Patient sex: F
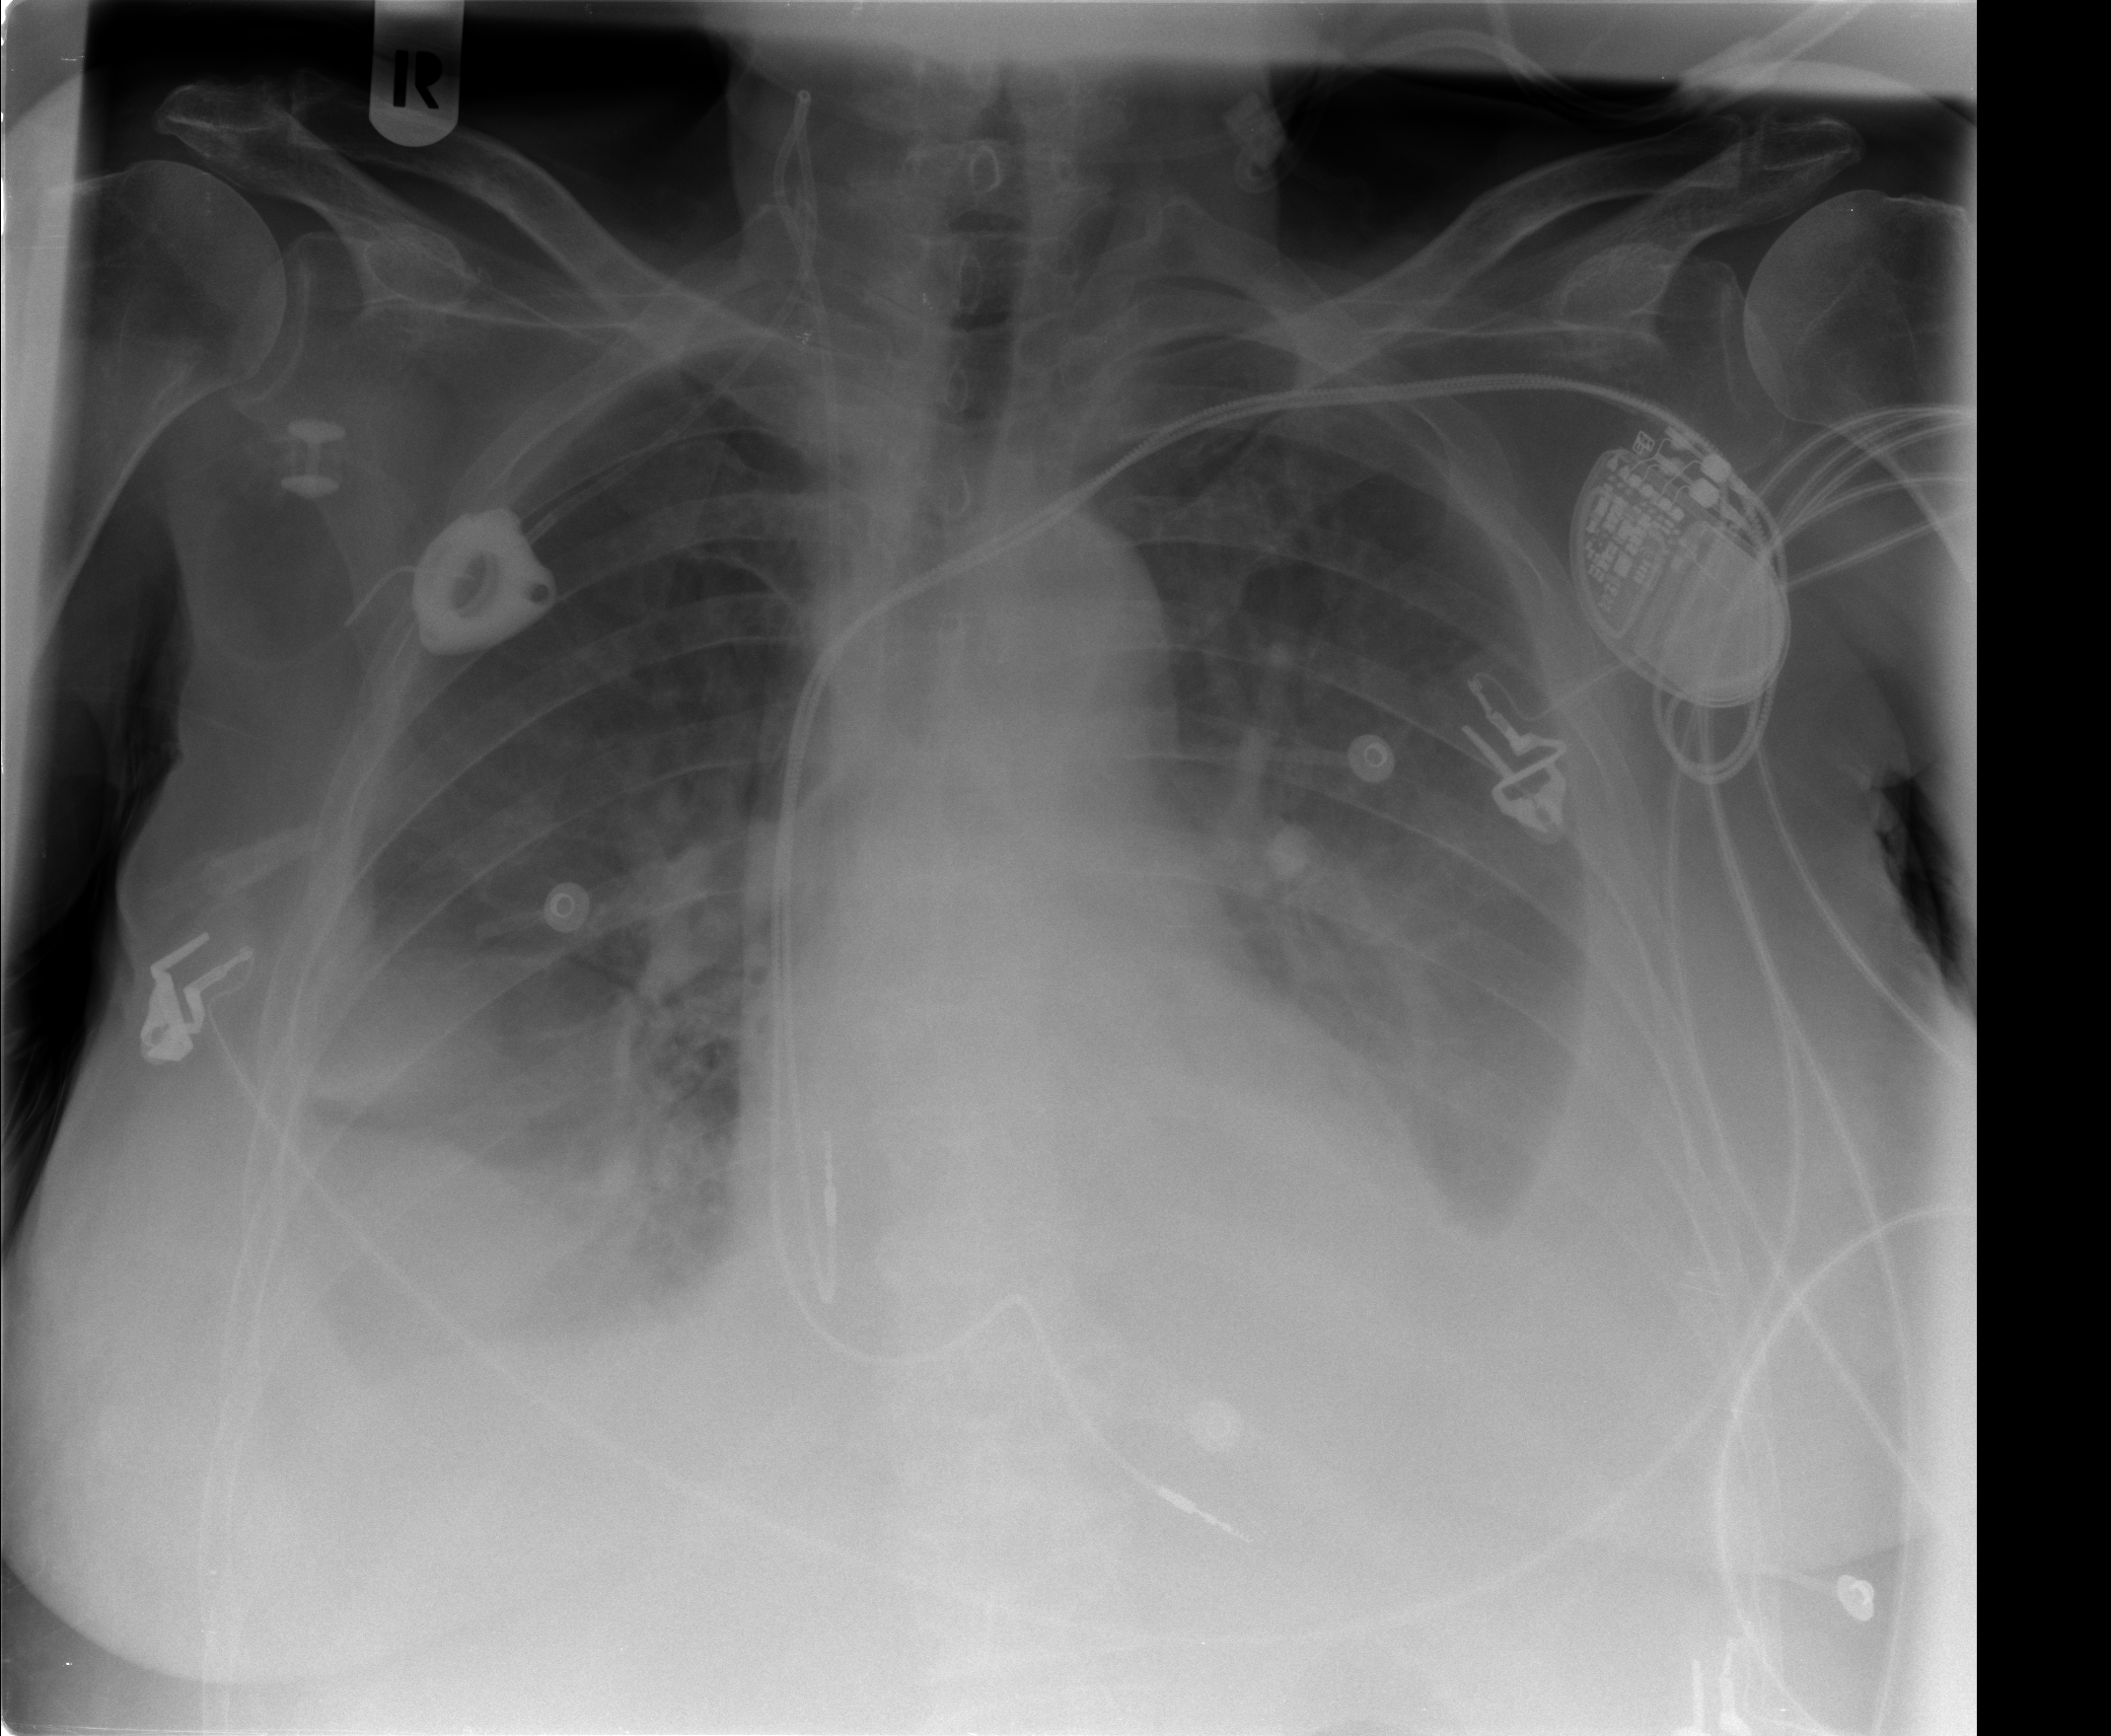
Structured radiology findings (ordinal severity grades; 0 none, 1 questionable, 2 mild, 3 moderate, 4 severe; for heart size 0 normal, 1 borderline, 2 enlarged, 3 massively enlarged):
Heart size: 0
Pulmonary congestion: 2
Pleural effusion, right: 3
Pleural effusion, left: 3
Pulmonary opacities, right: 2
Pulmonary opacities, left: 2
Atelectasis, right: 3
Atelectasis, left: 3